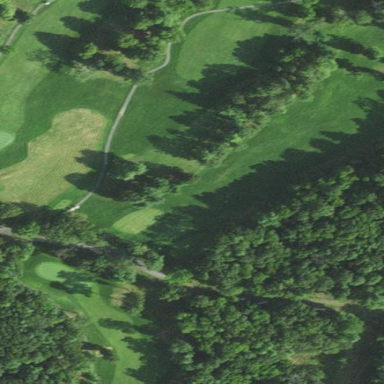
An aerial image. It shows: Grassy area designated as driving range for golf.